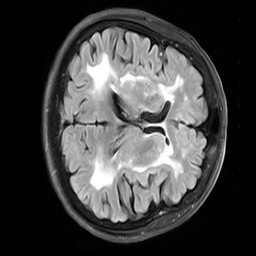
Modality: FLAIR
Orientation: axial
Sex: female
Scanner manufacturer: siemens
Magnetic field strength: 3 T
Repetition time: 10 s
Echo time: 0.09 s